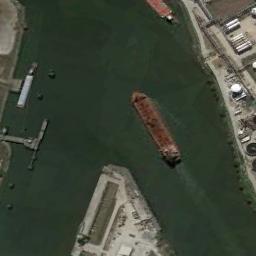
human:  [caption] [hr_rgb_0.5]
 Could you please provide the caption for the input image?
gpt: The orange cargo ship is sailing in the dark green water .

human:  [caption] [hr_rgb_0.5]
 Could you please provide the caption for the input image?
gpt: Several buildings are beside the ships .

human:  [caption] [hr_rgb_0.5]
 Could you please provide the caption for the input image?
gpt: An orange tanker is driving in the harbor bend with a boat parked next to it .

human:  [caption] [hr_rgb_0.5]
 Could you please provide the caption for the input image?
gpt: There is a ship in the green water near the land .

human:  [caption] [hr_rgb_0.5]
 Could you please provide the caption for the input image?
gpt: The red ship is on a green river .